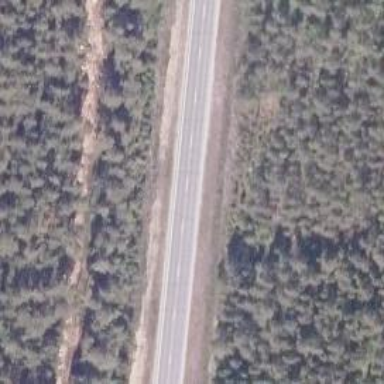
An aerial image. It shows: Asphalt trunk highway.